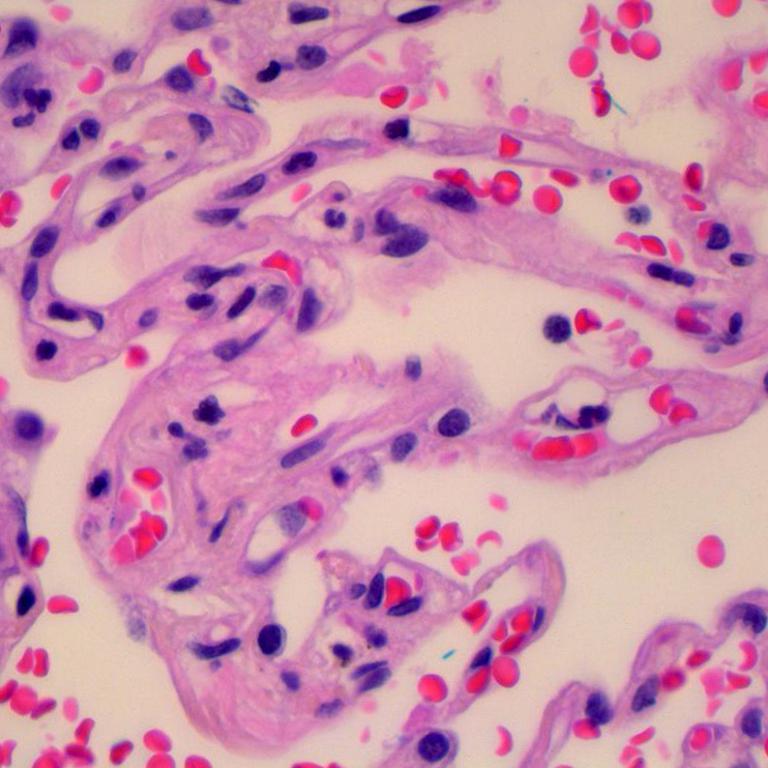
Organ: lung
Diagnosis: benign